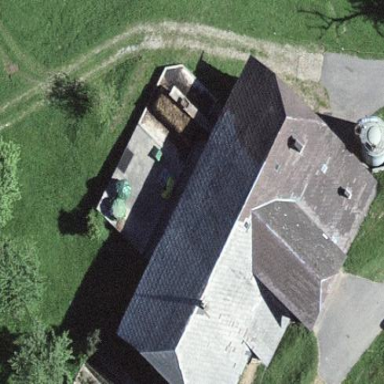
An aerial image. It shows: Farm building.